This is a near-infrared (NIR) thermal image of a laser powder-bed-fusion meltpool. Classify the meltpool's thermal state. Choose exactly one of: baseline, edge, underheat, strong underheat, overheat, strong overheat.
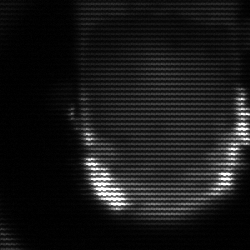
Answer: baseline